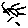
Label: sun